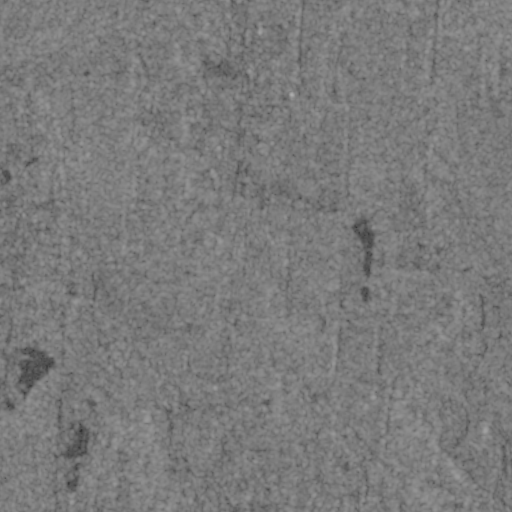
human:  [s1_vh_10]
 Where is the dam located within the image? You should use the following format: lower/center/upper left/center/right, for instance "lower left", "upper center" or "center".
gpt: The dam is located in the lower left of the image.
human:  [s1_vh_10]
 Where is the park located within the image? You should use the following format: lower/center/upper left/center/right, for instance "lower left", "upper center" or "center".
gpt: The park is located in the upper center of the image.
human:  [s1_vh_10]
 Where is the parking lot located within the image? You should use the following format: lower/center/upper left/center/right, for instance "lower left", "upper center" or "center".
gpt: The parking lot is located in the upper center of the image.
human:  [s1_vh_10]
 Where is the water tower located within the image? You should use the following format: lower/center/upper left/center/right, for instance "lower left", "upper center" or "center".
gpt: The water tower is located in the upper center of the image.
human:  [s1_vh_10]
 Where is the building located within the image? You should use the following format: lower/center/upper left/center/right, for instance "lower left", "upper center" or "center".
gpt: The building is located in the upper left of the image.
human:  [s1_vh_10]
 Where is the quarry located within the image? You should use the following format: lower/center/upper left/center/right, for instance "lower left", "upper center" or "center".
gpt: There is no quarry in the image.

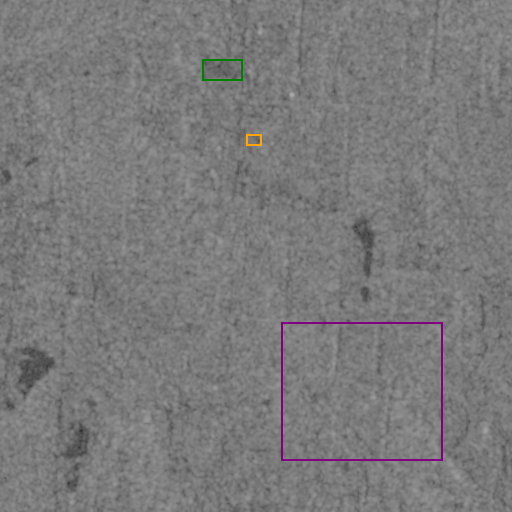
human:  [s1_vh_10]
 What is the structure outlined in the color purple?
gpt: The structure outlined in purple is a crop field.
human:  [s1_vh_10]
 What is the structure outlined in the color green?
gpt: The structure outlined in green is a park.
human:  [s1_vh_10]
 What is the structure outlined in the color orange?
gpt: The structure outlined in orange is a parking lot.
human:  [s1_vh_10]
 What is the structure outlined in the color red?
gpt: There is no red outline.